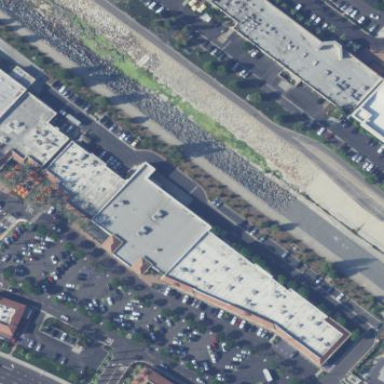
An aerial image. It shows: Pharmacy building providing healthcare services.